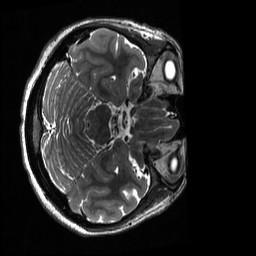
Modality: T2w
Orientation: axial
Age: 22
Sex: female